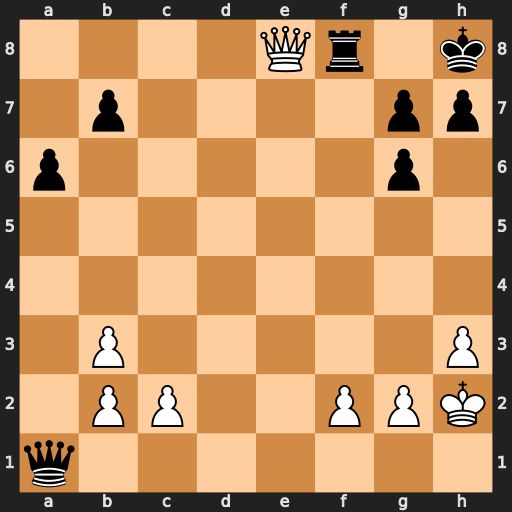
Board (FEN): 4Qr1k/1p4pp/p5p1/8/8/1P5P/1PP2PPK/q7
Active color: w
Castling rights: -
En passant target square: -
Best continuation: Qxf8#